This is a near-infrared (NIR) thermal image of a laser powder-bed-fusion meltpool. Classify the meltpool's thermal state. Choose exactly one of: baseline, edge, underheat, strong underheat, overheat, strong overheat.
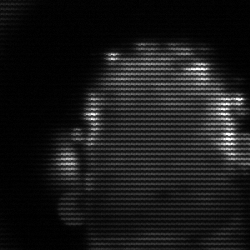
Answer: baseline